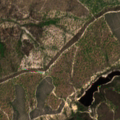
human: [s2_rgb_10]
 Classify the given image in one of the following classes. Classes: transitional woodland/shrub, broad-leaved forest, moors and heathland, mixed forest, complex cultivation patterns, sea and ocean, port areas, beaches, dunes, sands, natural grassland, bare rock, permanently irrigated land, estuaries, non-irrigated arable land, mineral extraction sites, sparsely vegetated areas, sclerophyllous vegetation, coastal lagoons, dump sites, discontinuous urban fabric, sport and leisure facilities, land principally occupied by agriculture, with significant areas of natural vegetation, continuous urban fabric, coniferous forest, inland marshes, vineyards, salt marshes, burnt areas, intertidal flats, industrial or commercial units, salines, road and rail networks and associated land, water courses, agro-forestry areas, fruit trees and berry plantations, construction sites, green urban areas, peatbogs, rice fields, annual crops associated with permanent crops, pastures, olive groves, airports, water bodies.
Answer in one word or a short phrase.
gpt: broad-leaved forest, transitional woodland/shrub